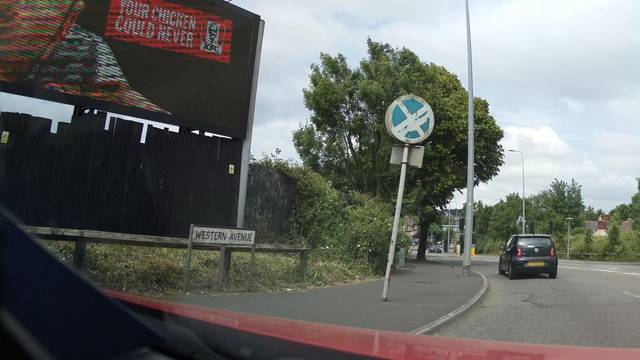
Region: United Kingdom
Coordinates: 51.485, -3.229